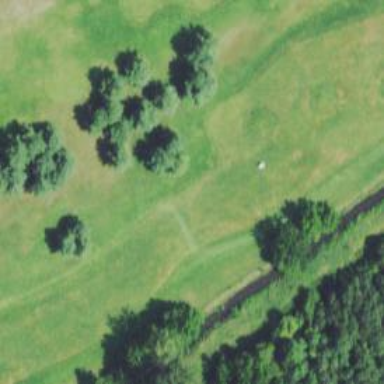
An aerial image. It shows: View of golf hole.